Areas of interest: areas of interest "Botanical Garden"
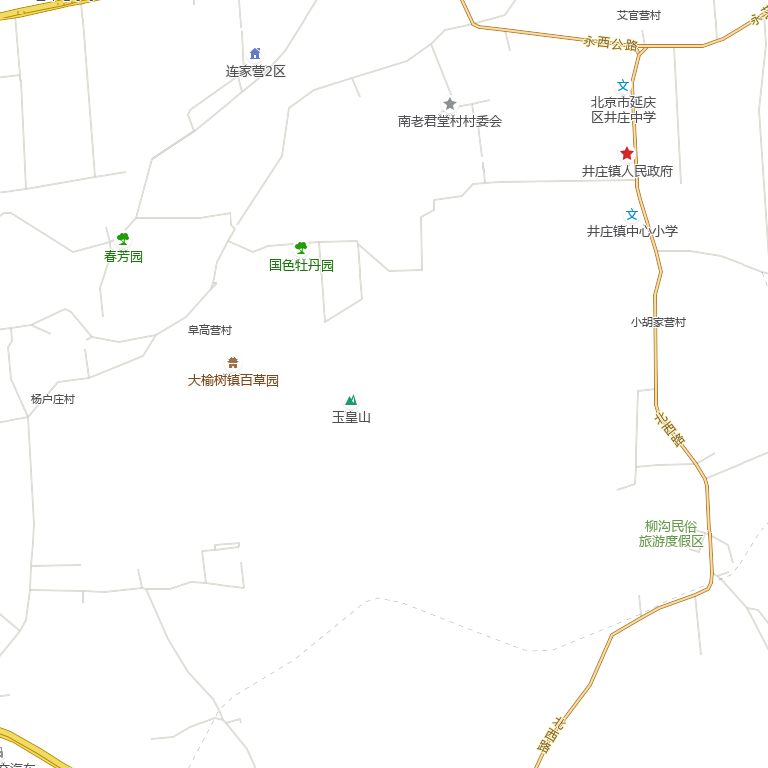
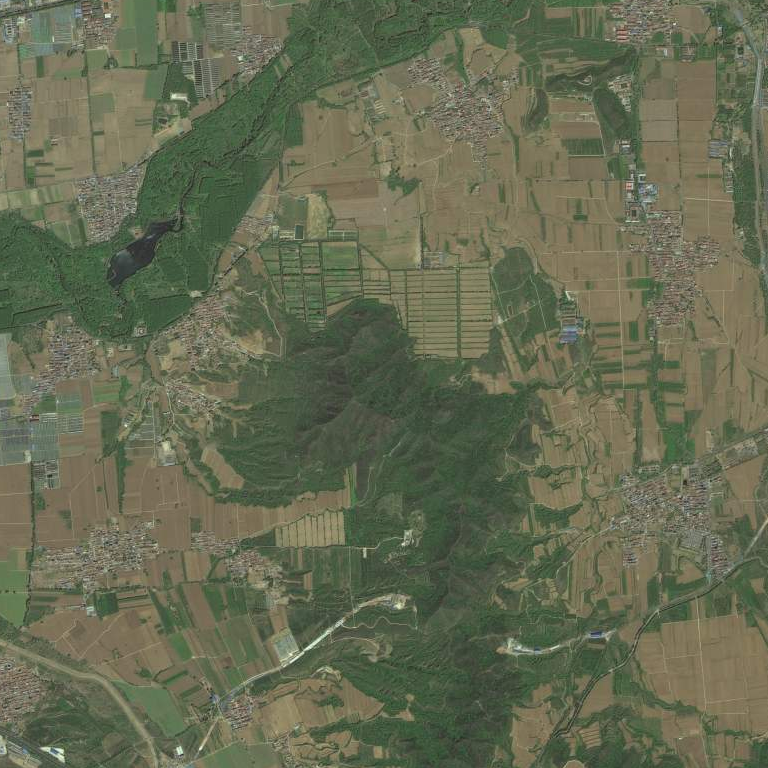